Field crop: tomato
Growth stage: 2
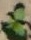
Species: solanum